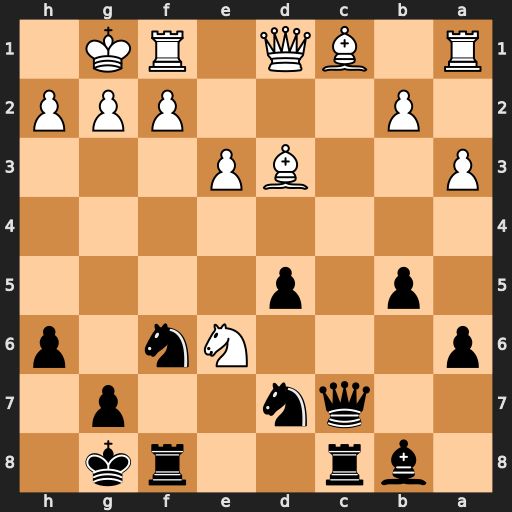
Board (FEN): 1br2rk1/2qn2p1/p3Nn1p/1p1p4/8/P2BP3/1P3PPP/R1BQ1RK1
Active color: b
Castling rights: -
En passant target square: -
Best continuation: Qxh2#